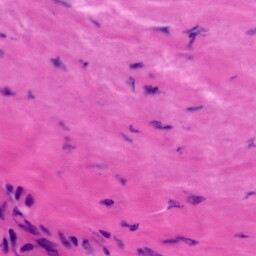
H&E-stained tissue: Tonsil